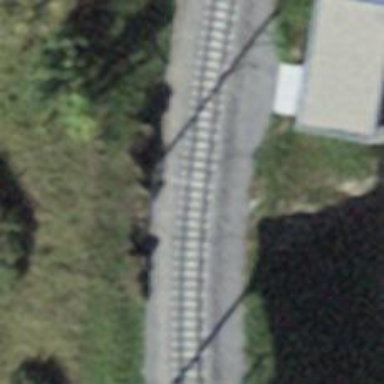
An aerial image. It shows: Narrow-gauge railway track with 1 electrified contact line.